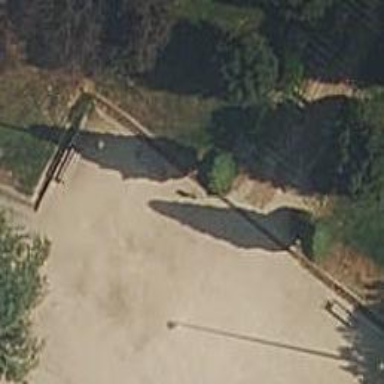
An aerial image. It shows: Set of steps on the road.